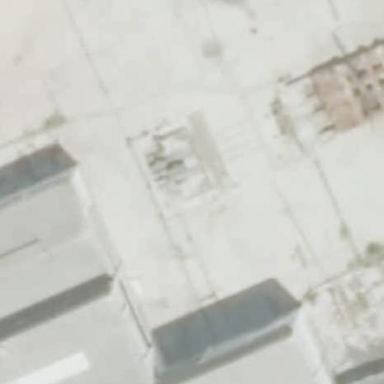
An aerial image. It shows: Industrial building.